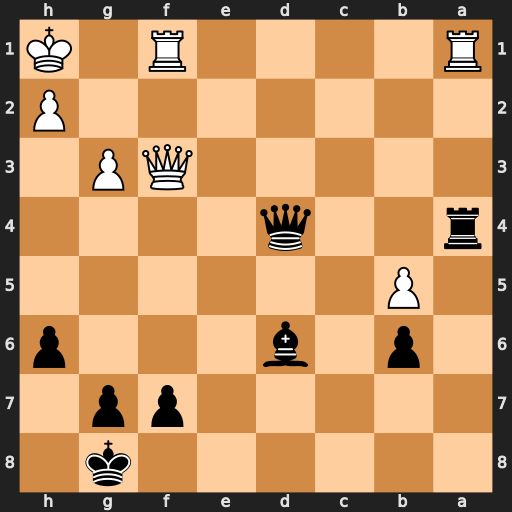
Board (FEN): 6k1/5pp1/1p1b3p/1P6/r2q4/5QP1/7P/R4R1K
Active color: b
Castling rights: -
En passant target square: -
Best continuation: Rxa1 Qxf7+ Kh8